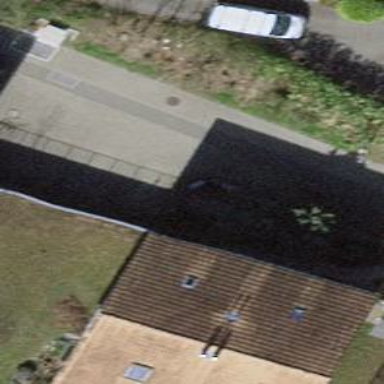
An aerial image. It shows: Residential road with surface made of paving stones. It functions as alley for services.